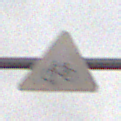
Verkehrszeichen: RadverkehrRechts
Umgebung: Outdoor, Nature
Tageszeit: MorningAfternoon
Wetter: Overcast
Licht: Natural
Jahreszeit: NotSpecified
Kontrast: LowContrast